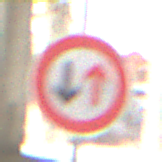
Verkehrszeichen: VorrangDesGegenverkehrs
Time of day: MorningAfternoon
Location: Roofed (Suburban)
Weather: PartlyCloudy
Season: Winter
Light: Natural